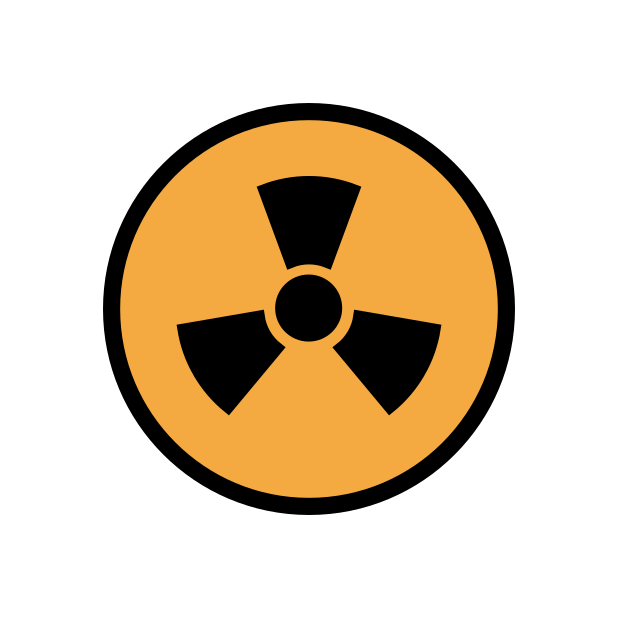
radioactive